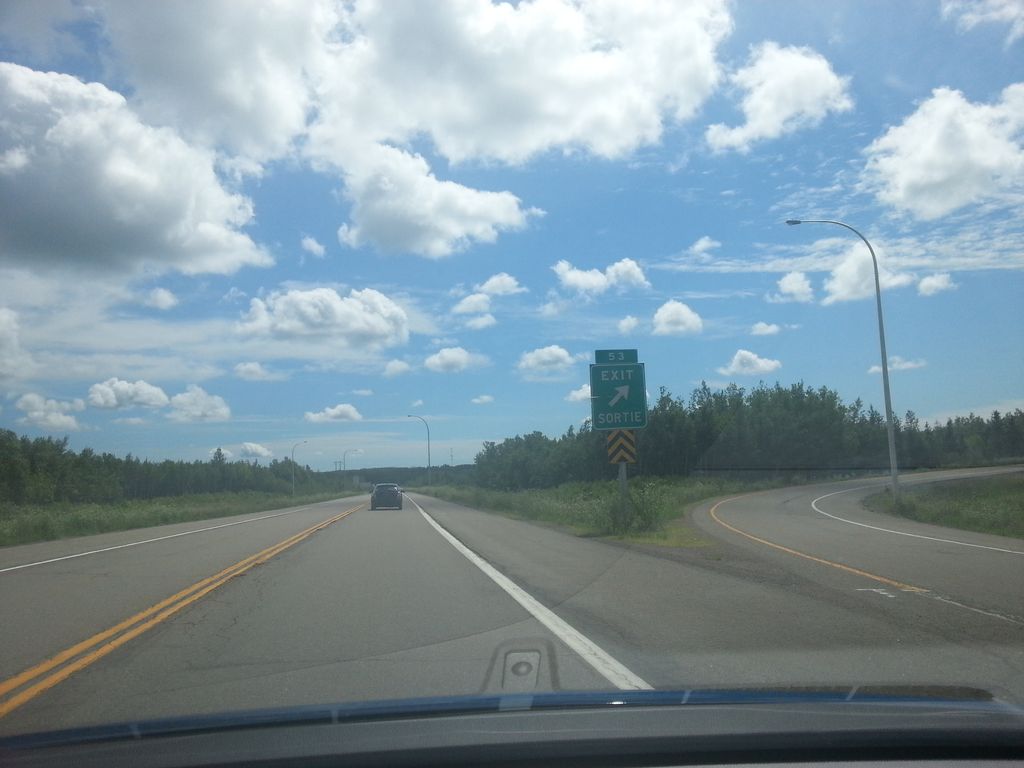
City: charlottetown